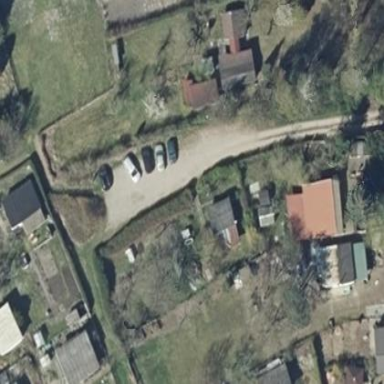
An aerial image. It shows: Parking area.